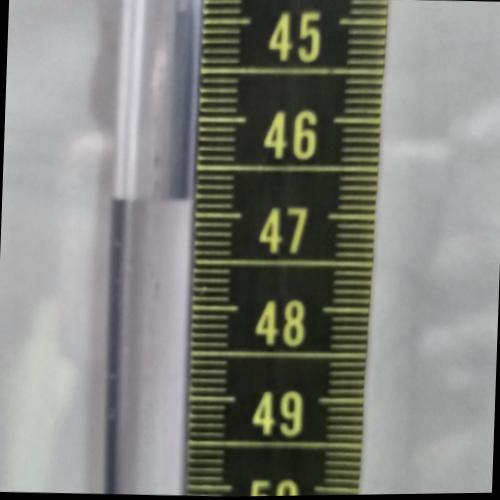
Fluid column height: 46.8 cm